Field crop: maize
Growth stage: 1
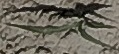
Species: sorghum